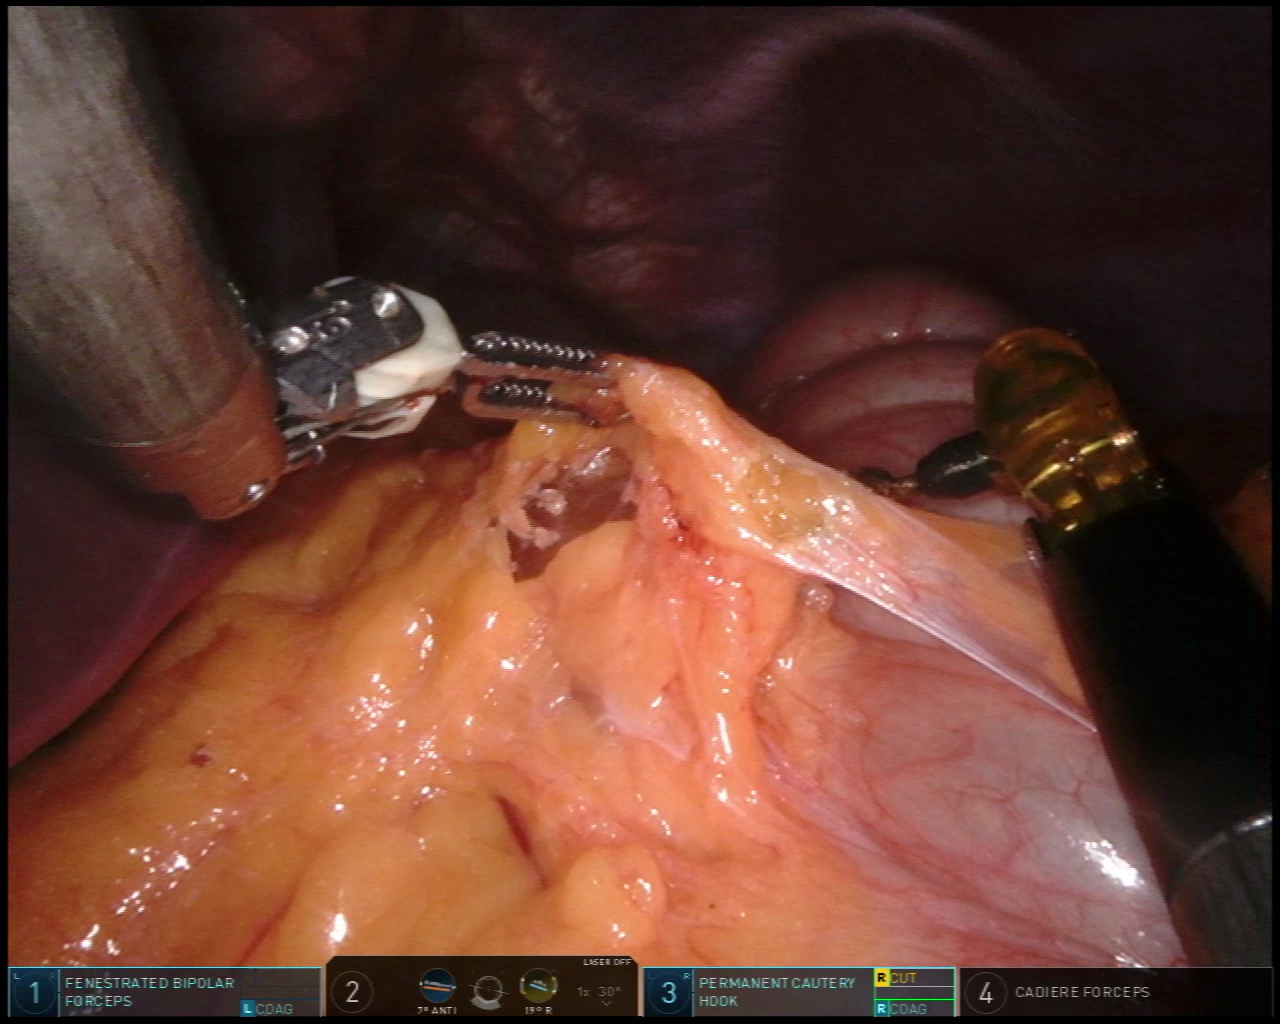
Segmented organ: liver
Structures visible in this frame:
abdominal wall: yes
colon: yes
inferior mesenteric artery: no
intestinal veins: no
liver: yes
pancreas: no
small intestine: no
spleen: no
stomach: no
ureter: no
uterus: no
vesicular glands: no